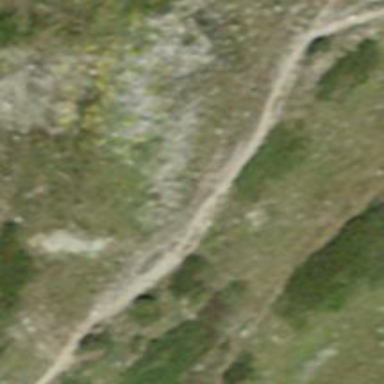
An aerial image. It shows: Unpaved path with excellent trail visibility.